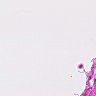
Metastatic tissue present: no